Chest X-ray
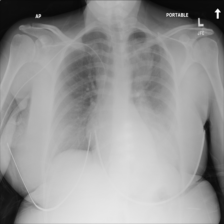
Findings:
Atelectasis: negative
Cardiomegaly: negative
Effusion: negative
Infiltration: negative
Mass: positive
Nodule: negative
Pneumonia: negative
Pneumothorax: negative
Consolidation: negative
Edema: negative
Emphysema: negative
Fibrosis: negative
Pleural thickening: negative
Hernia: negative